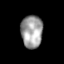
Tissue: skin
Cell type: Epithelial cells
Senescence score: 0.2649
Nuclear area (px): 694
Mean DAPI intensity: 158.122